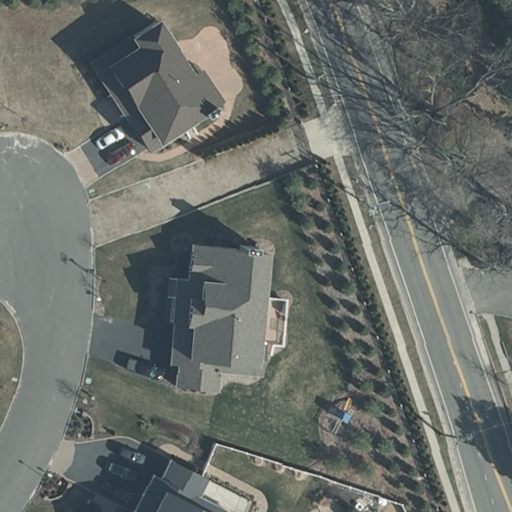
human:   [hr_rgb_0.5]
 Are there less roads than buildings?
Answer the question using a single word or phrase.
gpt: yes

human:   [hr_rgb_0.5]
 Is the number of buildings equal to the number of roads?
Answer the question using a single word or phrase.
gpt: no

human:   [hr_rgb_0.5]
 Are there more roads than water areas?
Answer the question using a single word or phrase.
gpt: yes

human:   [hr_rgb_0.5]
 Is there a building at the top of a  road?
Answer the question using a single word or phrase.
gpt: yes

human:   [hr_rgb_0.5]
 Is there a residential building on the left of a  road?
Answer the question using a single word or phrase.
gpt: yes

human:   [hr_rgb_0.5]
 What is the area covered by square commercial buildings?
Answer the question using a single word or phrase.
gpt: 0m2

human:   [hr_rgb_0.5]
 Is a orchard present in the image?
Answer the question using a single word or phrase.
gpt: no

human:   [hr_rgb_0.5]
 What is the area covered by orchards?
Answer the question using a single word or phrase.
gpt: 0m2

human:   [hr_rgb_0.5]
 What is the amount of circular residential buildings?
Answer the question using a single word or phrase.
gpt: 0

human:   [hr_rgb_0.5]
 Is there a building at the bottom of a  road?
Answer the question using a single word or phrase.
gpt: yes

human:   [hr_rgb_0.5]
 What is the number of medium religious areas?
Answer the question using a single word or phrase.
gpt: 0

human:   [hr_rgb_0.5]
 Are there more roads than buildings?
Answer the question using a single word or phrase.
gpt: no

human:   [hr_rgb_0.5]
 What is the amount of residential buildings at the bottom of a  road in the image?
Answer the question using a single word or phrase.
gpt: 1

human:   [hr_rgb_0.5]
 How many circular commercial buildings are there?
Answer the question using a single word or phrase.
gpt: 0

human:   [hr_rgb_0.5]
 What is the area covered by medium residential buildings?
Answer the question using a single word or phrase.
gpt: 1158m2

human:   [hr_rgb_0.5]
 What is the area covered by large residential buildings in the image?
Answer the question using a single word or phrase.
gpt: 0m2

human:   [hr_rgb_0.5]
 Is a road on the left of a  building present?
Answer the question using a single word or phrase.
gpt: yes

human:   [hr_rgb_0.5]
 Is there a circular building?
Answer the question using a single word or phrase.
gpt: no

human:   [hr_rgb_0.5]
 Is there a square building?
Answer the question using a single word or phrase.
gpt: no

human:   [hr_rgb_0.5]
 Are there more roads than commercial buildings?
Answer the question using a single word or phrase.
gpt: yes

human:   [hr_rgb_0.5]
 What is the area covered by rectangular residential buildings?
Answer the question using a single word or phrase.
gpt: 302m2

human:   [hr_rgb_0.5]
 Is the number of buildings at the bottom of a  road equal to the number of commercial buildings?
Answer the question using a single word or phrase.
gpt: no

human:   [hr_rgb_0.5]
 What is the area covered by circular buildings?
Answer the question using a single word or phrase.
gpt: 0m2

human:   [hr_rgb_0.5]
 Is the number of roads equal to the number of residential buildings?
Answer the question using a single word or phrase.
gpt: no

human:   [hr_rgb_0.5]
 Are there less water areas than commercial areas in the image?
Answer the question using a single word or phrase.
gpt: no

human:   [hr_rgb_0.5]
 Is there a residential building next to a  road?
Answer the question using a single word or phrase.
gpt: yes

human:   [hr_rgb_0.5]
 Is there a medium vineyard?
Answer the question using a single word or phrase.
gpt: no

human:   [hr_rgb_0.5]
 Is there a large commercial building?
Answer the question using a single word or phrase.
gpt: no

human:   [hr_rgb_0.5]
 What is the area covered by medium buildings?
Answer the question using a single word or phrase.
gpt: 1158m2

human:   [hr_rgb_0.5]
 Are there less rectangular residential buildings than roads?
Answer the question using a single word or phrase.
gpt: yes

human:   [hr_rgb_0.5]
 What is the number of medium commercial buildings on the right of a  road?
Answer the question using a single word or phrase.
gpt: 0

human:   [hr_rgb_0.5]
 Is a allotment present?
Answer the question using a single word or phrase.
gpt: no

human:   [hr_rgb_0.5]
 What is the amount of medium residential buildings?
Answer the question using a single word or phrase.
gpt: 3

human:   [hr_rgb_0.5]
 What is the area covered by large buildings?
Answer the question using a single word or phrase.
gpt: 0m2

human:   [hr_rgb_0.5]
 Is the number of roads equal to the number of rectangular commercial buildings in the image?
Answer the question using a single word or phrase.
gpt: no

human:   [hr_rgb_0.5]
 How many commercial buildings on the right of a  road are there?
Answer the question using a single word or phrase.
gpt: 0